Interaction volume radius: 5 \u00c5
Interaction volume height: 20 \u00c5
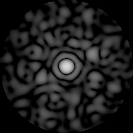
Disorder parameter: 0.8055